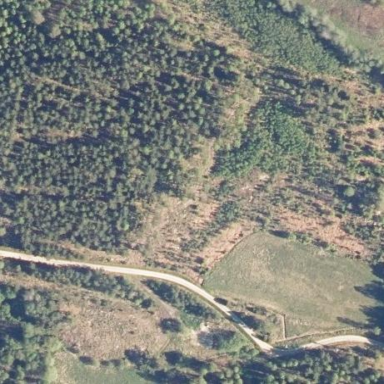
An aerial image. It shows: Clearcut man-made area surrounded by scrub vegetation.